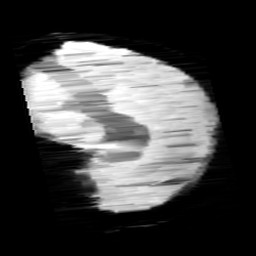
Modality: minIP
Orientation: sagittal
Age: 12
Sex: male
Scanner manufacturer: siemens
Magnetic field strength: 3 T
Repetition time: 0.027 s
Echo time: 0.02 s